Breast ultrasound image
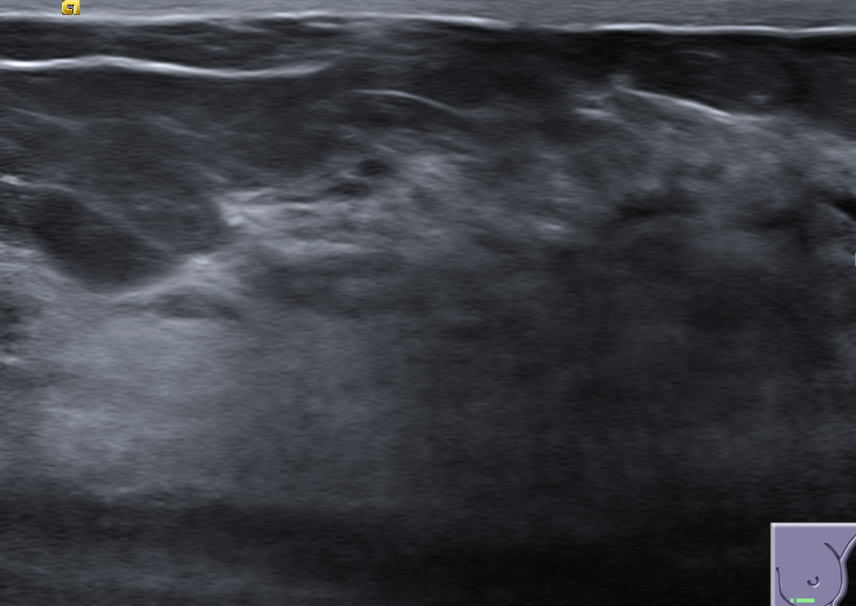
Diagnosis: normal